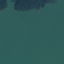
Land use / land cover: SeaLake